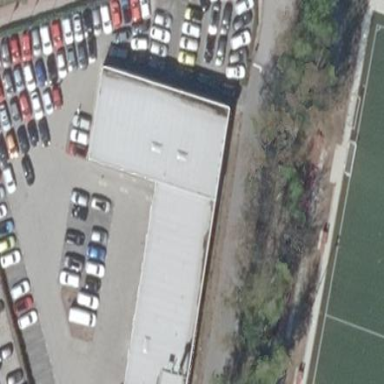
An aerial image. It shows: Building that houses car shop.